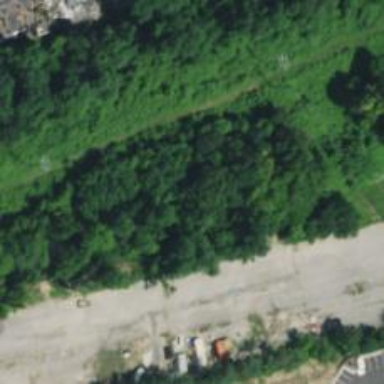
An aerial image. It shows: Abandoned railway siding.